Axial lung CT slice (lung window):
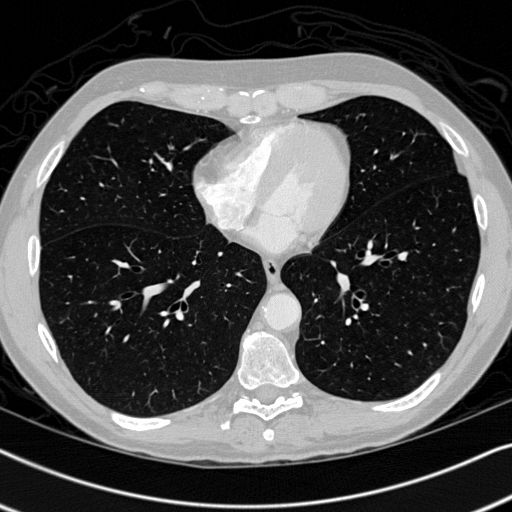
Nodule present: no